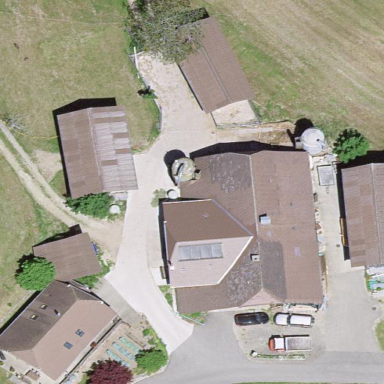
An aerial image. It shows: Farm building.